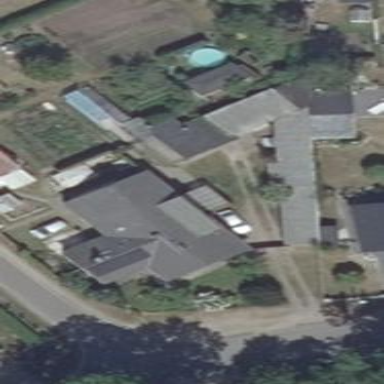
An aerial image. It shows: Residential building.